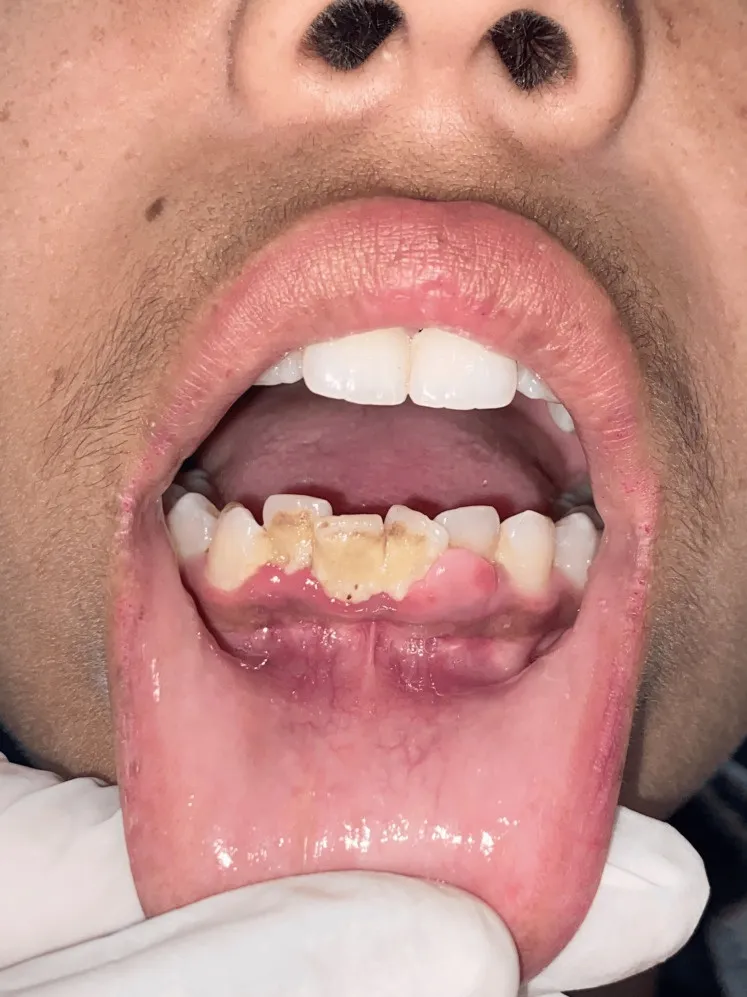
Localized soft tissue growth with 31, 32 region.
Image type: pathology (h&e)